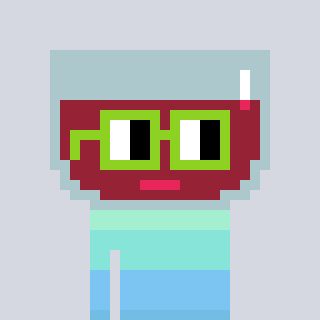
a pixel art character with square light green glasses, a wine-shaped head and a bluegrey-colored body on a cool background